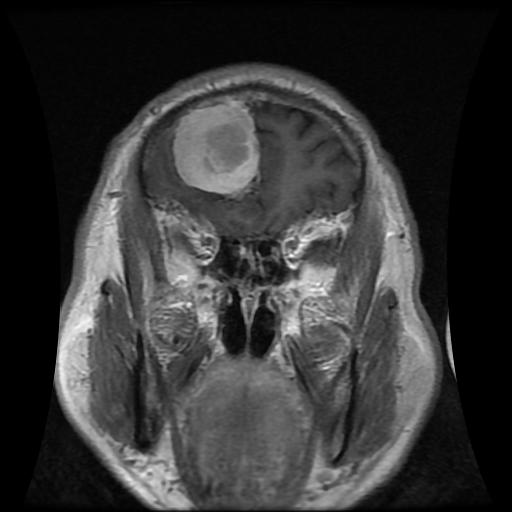
Label: meningioma